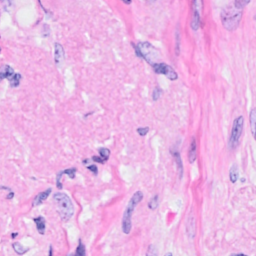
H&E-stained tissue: Breast